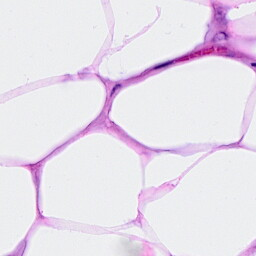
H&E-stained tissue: Breast